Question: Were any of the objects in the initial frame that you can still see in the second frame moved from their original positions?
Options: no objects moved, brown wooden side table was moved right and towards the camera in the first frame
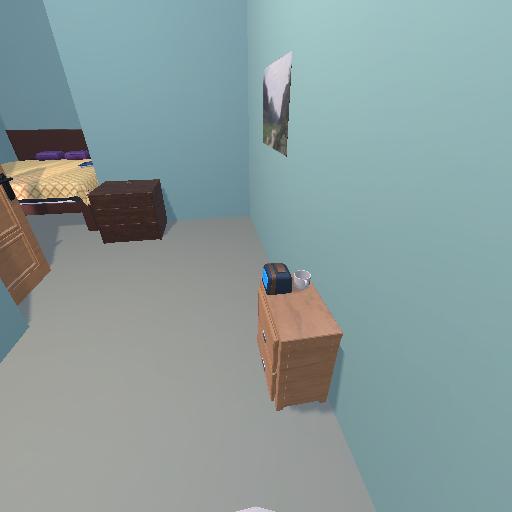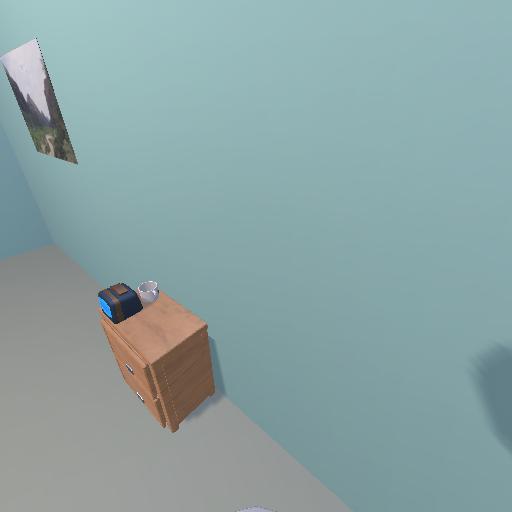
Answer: no objects moved